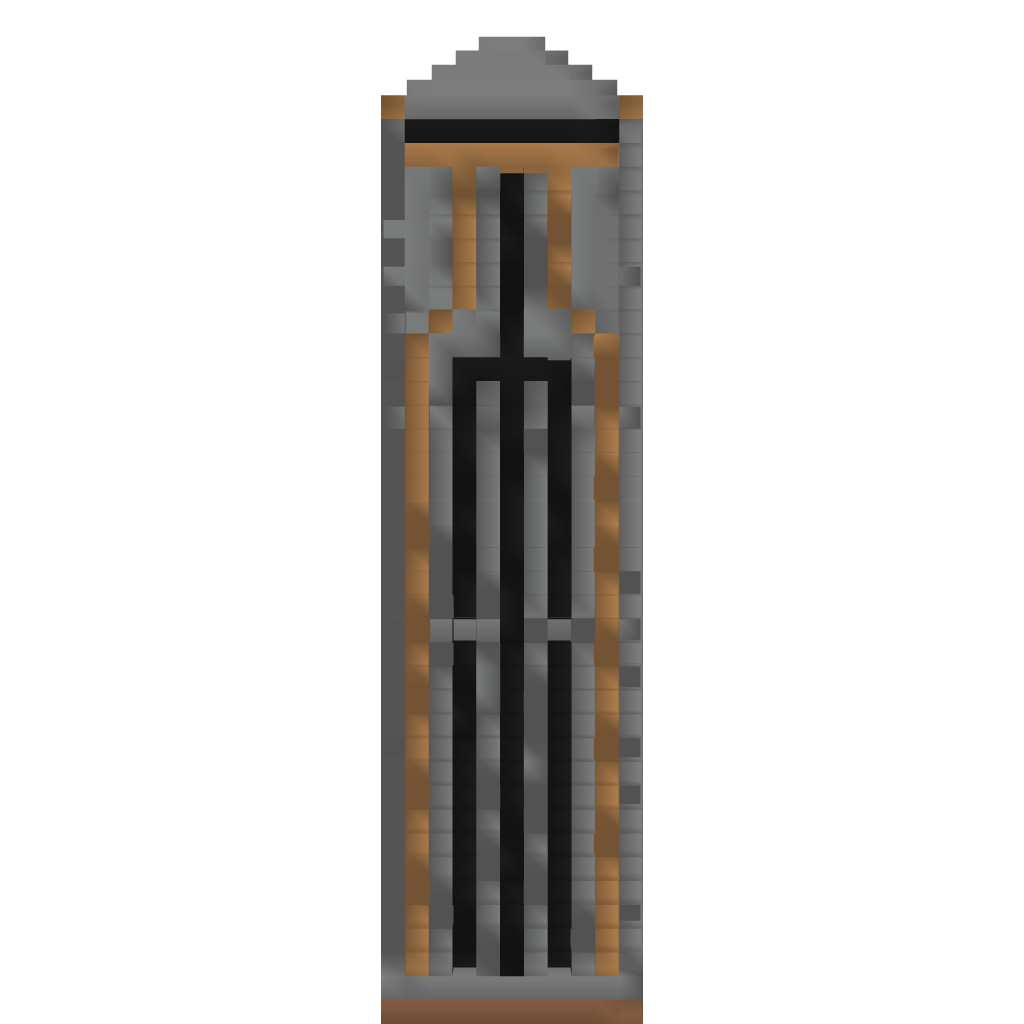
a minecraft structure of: Decorated modern tower